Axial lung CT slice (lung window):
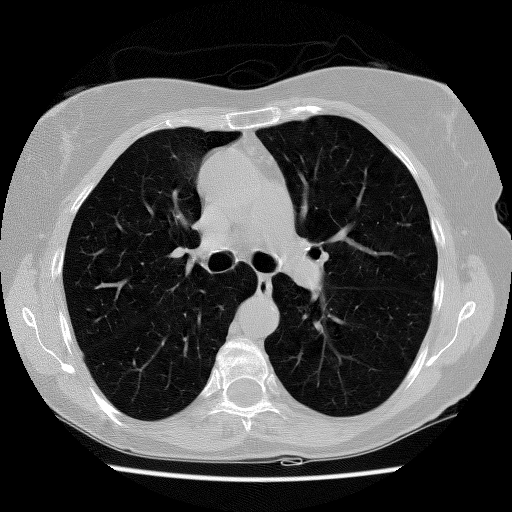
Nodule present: no